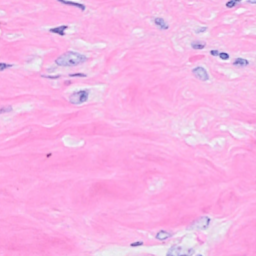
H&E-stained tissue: Breast